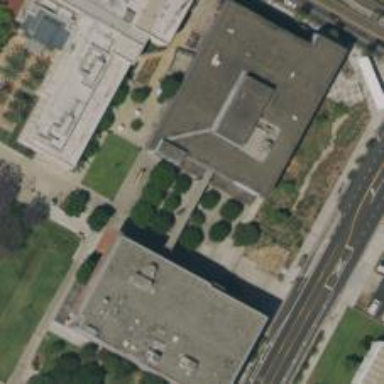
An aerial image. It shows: College building.